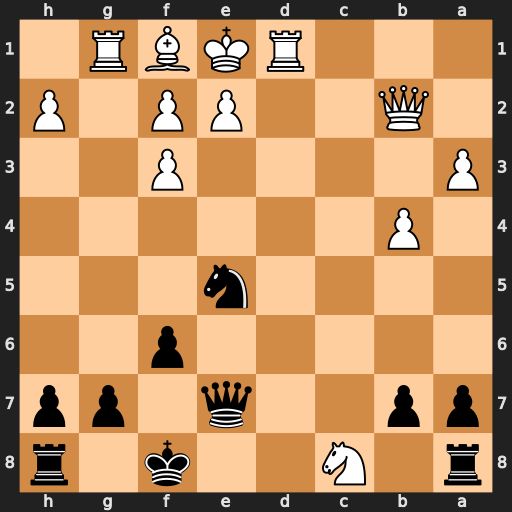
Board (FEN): r1N2k1r/pp2q1pp/5p2/4n3/1P6/P4P2/1Q2PP1P/3RKBR1
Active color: b
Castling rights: -
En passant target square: -
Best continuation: Nxf3#